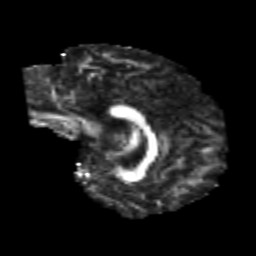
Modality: FA
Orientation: sagittal
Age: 23
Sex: male
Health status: healthy